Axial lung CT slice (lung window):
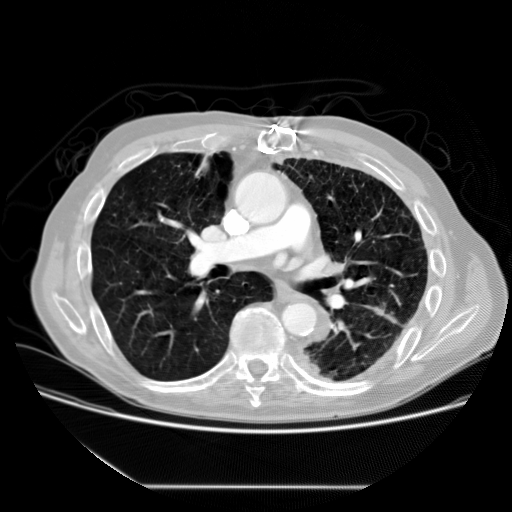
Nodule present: no